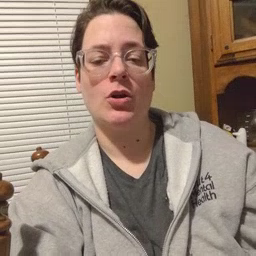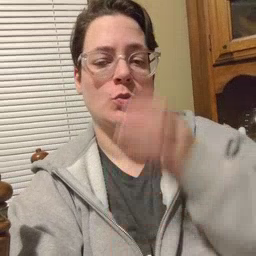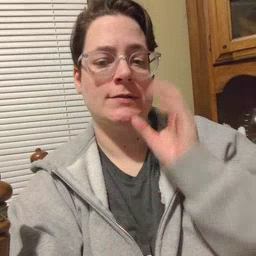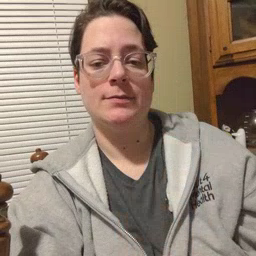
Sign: drink